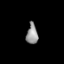
Tissue: lung
Cell type: Endothelial cells
Senescence score: 0.7224
Nuclear area (px): 227
Mean DAPI intensity: 149.106